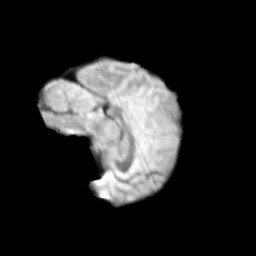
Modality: T2w
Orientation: sagittal
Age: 13
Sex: female
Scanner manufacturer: siemens
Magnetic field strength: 3 T
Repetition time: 3.8 s
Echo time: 0.07 s